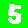
Digit: 5